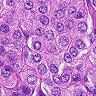
Metastatic tissue present: yes